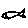
Label: fish